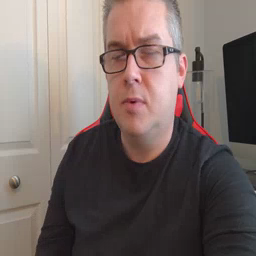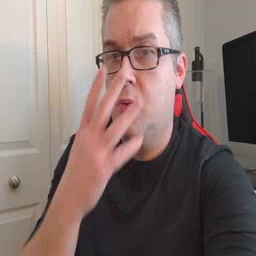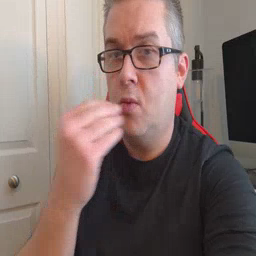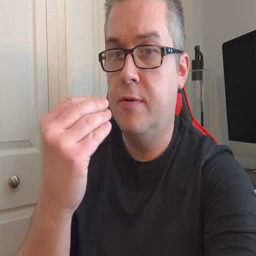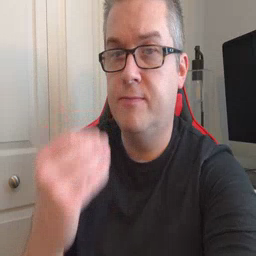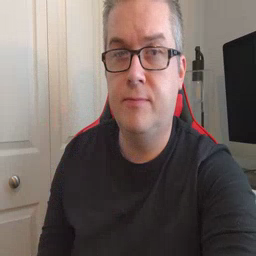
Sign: wolf